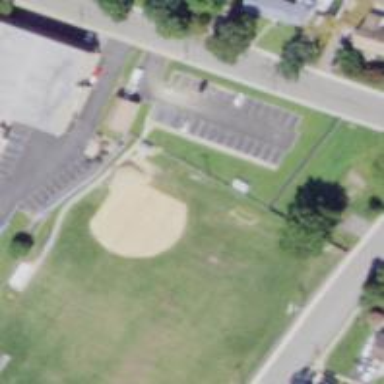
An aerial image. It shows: Baseball pitch for leisure land.